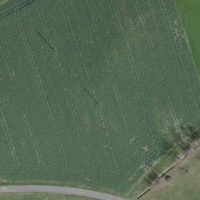
EUNIS habitat code: 52
Species observed at this site:
Vincetoxicum hirundinaria